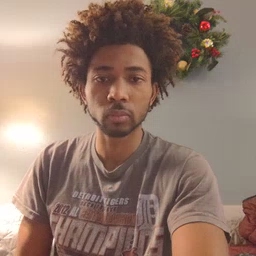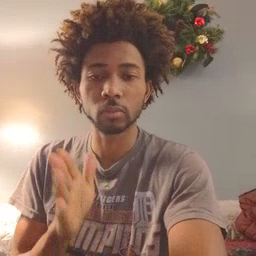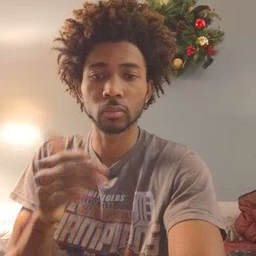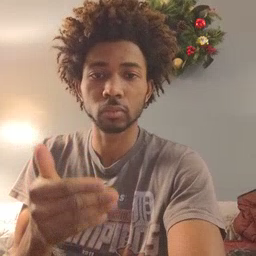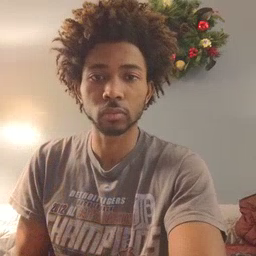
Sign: room